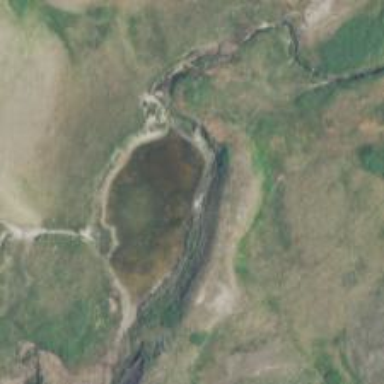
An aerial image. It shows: Reservoir area.